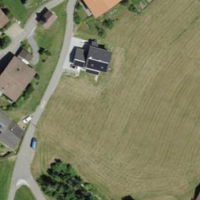
EUNIS habitat code: 24
Species observed at this site:
Prunus padus